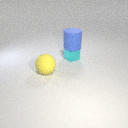
large blue rubber cylinder above small cyan metal cube